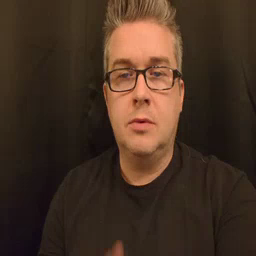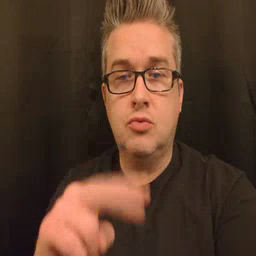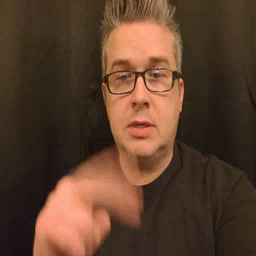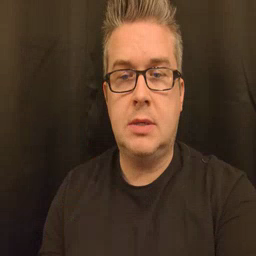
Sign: read